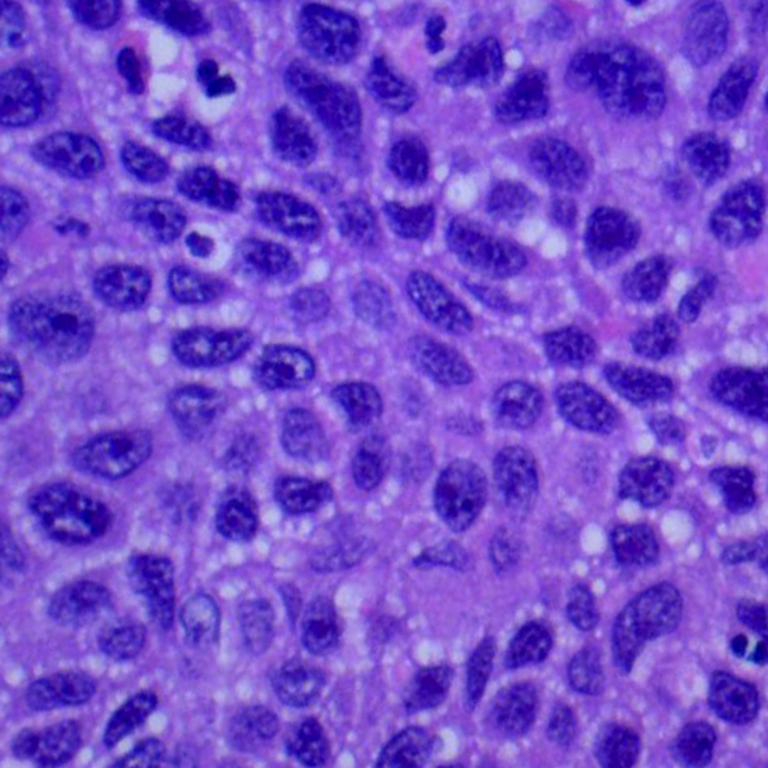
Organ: lung
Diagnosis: squamous carcinomas